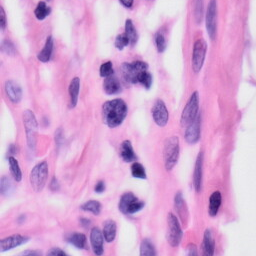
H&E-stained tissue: Skin